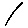
Label: line